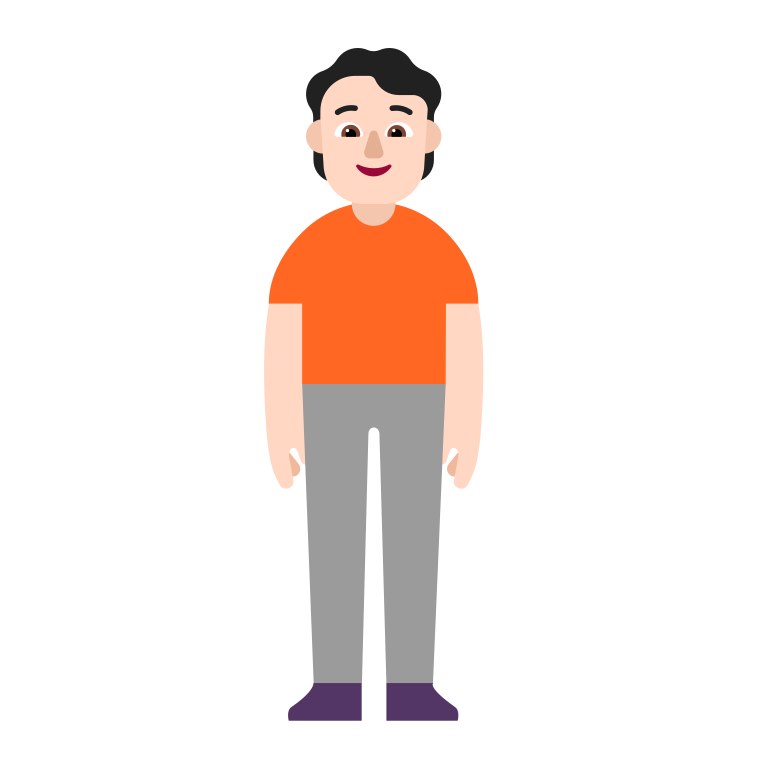
person standing flat light